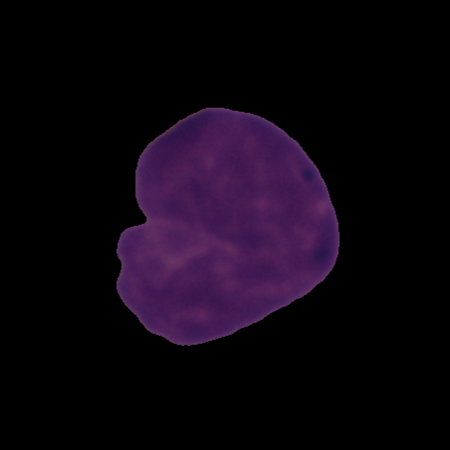
Label: cancer